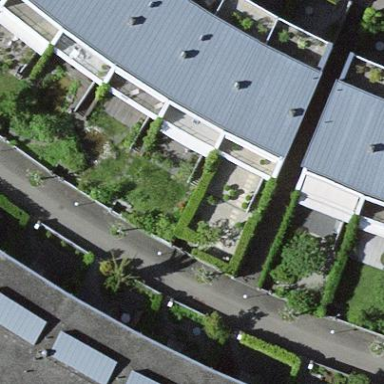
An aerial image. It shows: Flat-roofed terrace building.